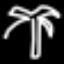
Label: palm tree